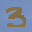
Label: 3